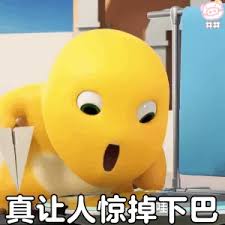
Label: nailong